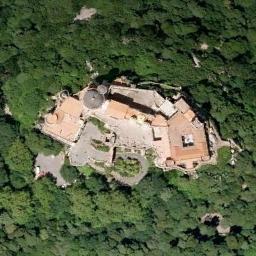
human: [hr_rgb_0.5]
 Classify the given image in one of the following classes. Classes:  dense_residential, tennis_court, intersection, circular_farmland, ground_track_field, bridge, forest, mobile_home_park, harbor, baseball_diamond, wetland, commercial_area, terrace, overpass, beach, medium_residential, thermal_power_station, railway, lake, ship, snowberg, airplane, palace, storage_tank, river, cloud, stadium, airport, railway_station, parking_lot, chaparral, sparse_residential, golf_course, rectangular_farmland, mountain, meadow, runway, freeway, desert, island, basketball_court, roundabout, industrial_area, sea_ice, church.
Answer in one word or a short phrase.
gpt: palace